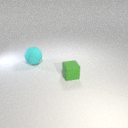
small green rubber cube to the right of large cyan rubber sphere